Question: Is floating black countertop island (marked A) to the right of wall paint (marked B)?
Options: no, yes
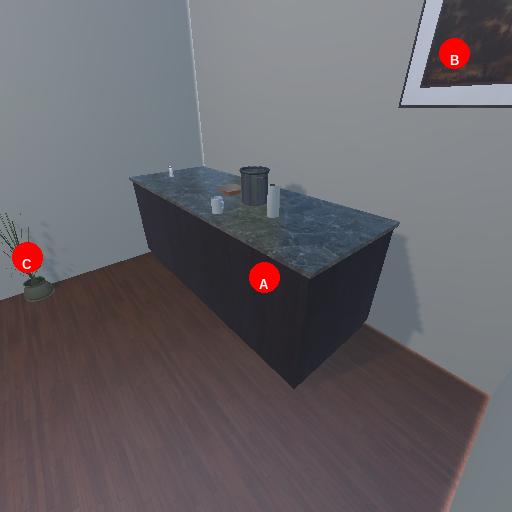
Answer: no